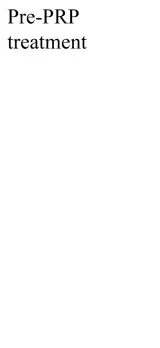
Initial MR examination (-T1W.
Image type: radiology (mri)